Question: There is an Untitled Master Page in our PDF. We can delete it explicitly. But even after deleting it automatically gets generated again & again.
Because of this untitled master page we get an unwanted blank page when preview PDF.
we need a way to avoid that blank page

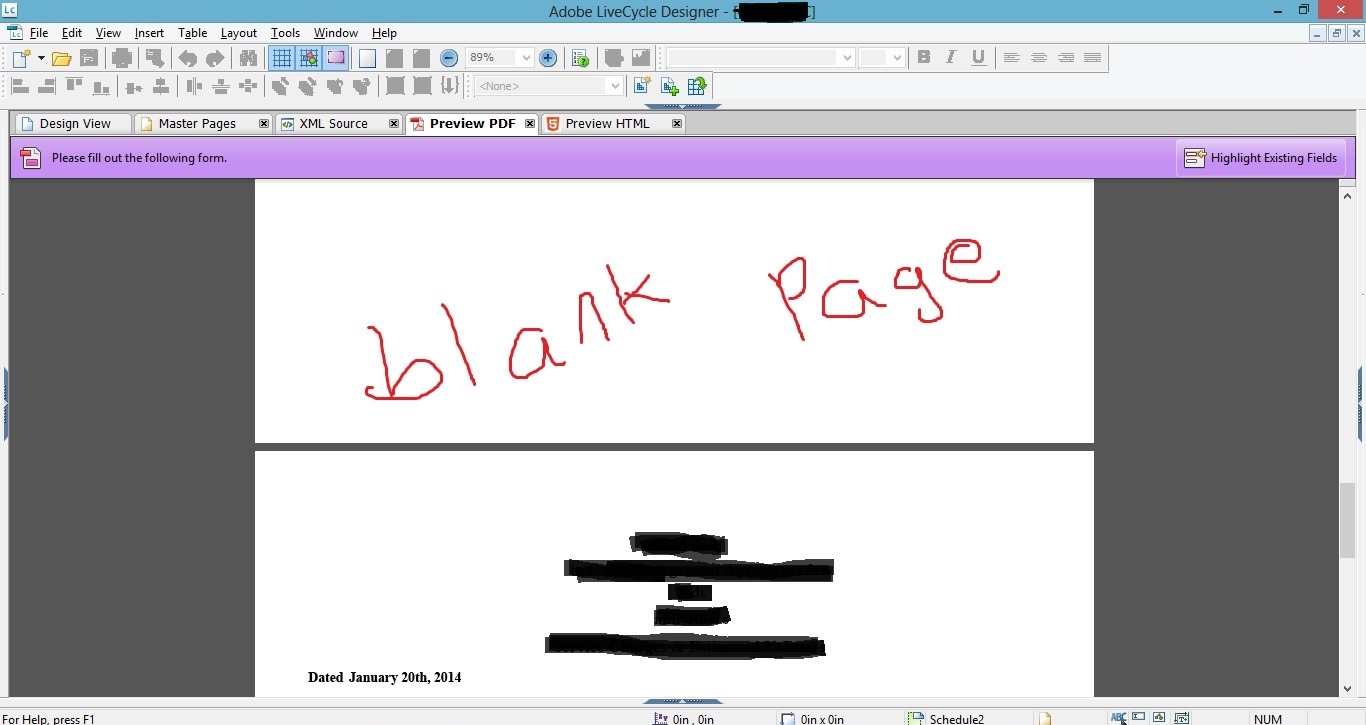
Answer: You need to check all your content subforms to find out if the pagination/positioning settings are correct. You can check these settings in designer 'Object' palette under 'Pagination' tab.
Especially look out for the "Place:" property with values of "On Page", "On top of next Page" etc.

If you have values that don't match to any of your intended master pages, update them, this will allow you to get rid of the untitled master page.
Also check the documentation to understand the meanings of these settings. <URL>